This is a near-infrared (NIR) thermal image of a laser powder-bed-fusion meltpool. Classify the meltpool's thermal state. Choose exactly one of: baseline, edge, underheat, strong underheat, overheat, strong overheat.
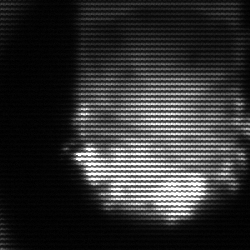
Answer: baseline